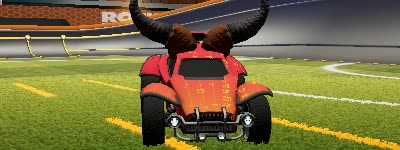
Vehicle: octane